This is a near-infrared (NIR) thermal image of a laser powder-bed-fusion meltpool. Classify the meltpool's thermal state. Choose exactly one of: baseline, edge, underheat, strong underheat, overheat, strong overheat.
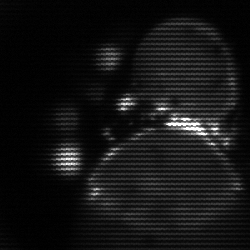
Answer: edge